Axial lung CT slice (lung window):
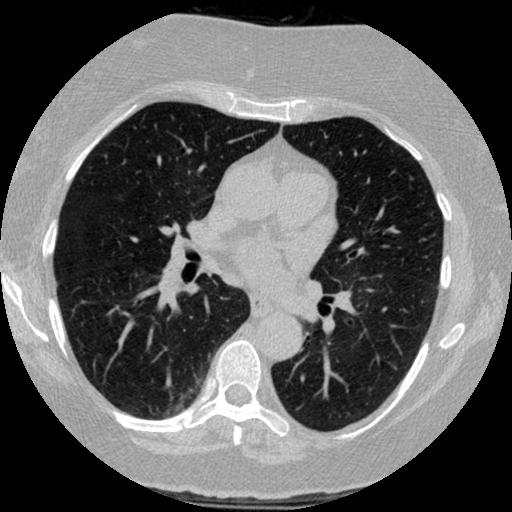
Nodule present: no